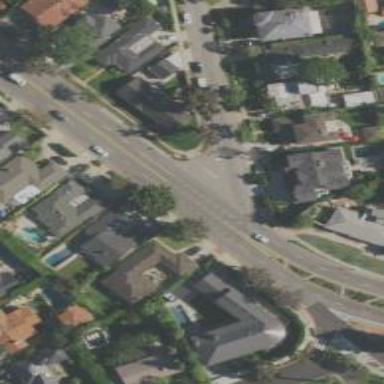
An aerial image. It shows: Secondary road with asphalt surface surrounded by residential properties.